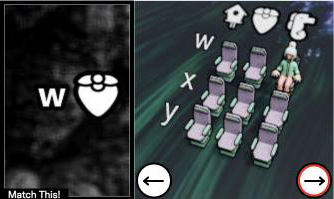
Task: seats
Answer: no